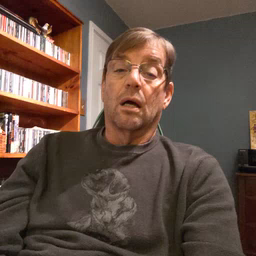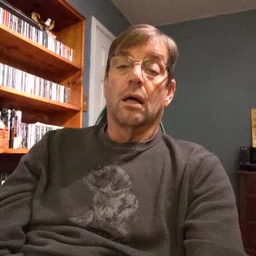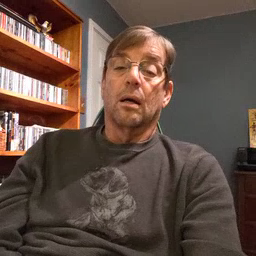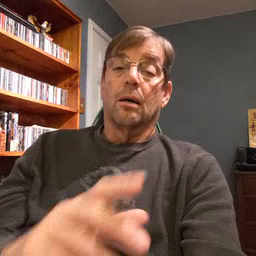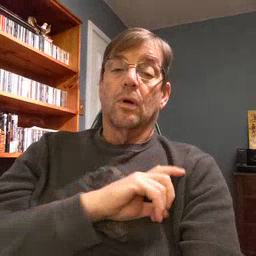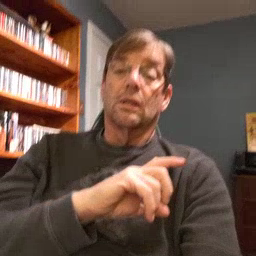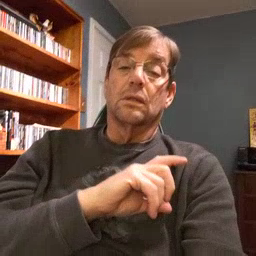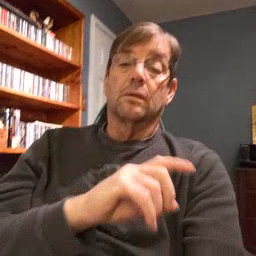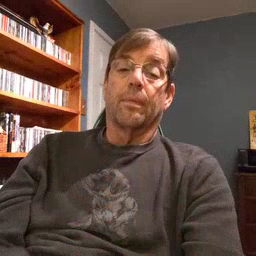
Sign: police